Question: I'm going crazy with this problem...
I would like to do something like this:

This is my SIMPLY code into the xml layout file:
'''
<?xml version="1.0" encoding="utf-8"?>
<RelativeLayout xmlns:p1="http://schemas.android.com/apk/res/android"
p1:minWidth="25px"
p1:minHeight="25px"
p1:layout_width="match_parent"
p1:layout_height="match_parent"
p1:id="@+id/relativeLayout1">
<WebView
p1:layout_width="match_parent"
p1:layout_height="wrap_content"
p1:id="@+id/webView1"
p1:layout_alignParentTop="true"
p1:layout_above="@id/textView1" />
<TextView
p1:text="Medium Text"
p1:textAppearance="?android:attr/textAppearanceMedium"
p1:layout_width="match_parent"
p1:layout_height="wrap_content"
p1:id="@+id/textView1"
p1:layout_alignParentBottom="true" />
</RelativeLayout>
'''
but the error that I receive is this:
> Error: No resource found that matches the given name (at 'layout_above' with value '@id/textView1').
That is so strange for me.... because I have specified textView1!!!!
Some idea?!?
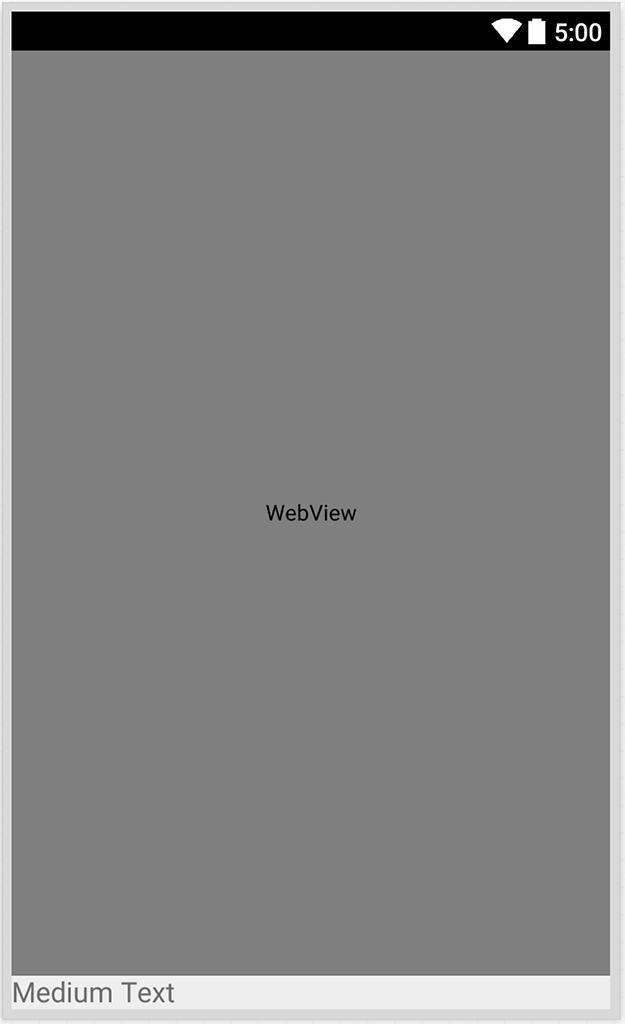
Answer: The 'TextView' with the id 'textView1' is parsed after the 'WebView' that is referencing it. Using the '@id/*' syntax specifies that the parser is resolving an existing id. In this case it will fail as your 'TextView' hasn't been parsed yet.
Use 'layout_above=@+id/textView1' instead to predeclare the id for your TextView.